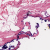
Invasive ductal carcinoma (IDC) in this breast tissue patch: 0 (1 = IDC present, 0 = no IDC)